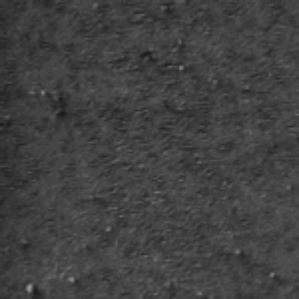
Label: frost